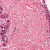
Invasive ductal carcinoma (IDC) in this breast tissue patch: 0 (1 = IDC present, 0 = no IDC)